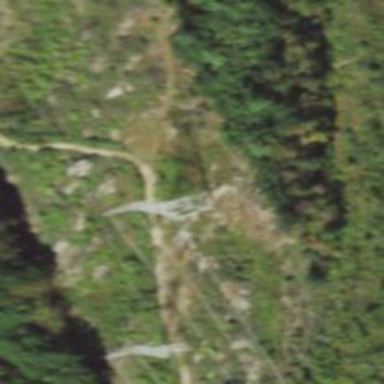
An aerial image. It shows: Power tower.